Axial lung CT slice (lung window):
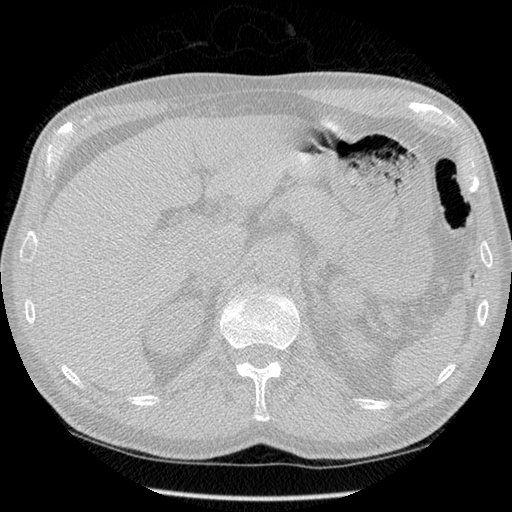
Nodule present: no